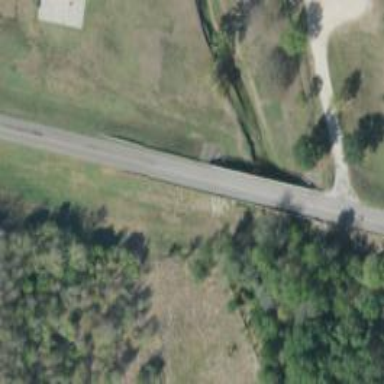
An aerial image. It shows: Tertiary road with bridge.